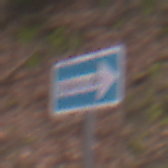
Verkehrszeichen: EinbahnstrasseRechtsweisend
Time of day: Midday
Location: Outdoor (Nature)
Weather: Overcast
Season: Autumn
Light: Natural